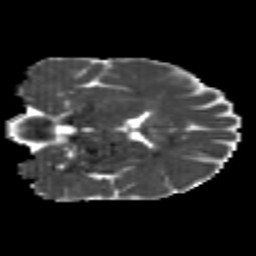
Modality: MD
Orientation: coronal
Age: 23
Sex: female
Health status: healthy
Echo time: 0.074 s